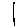
Label: line